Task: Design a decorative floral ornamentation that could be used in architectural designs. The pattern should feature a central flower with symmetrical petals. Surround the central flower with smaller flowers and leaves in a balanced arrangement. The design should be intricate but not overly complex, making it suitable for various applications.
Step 1194:
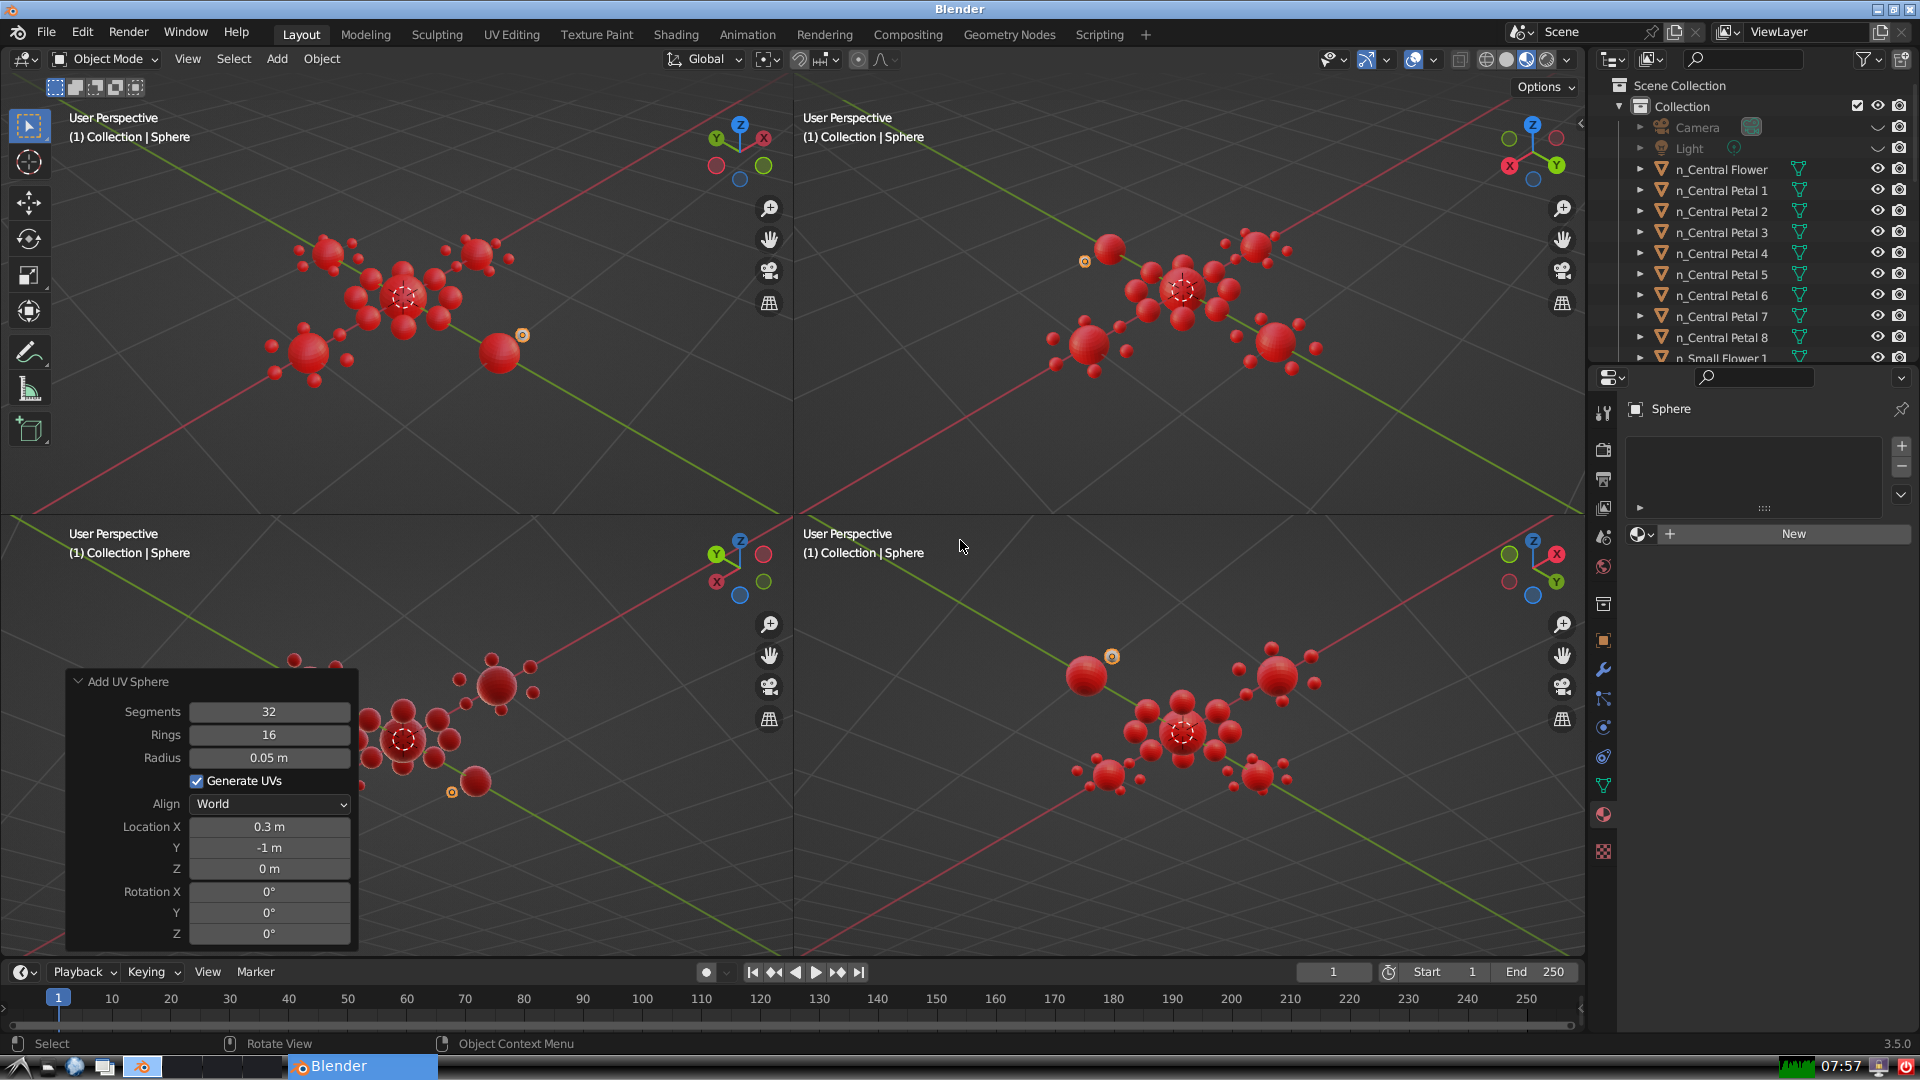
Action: {"mouse_move": [1608, 631]}